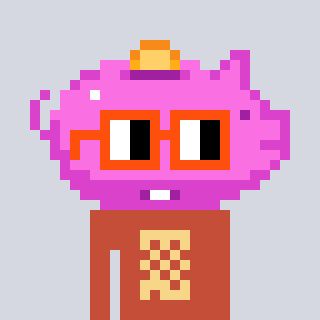
a pixel art character with square orange glasses, a piggybank-shaped head and a rust-colored body on a cool background